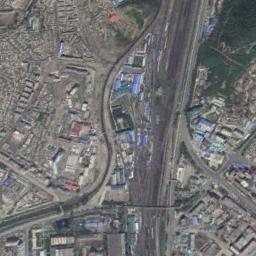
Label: railway_station